Question: I am trying to display different areas () on a map () using polymer web components.
My current implementation is using an HTML5 canvas placed in the element shared with the the element child using a public property.
The problem is that I am not getting any polygon drawn in the canvas.
What am I doing wrong?
Is it a problem due to the fact that the updates to the canvas are not reflected in the UI?
There's maybe a better way to do that?
Here it follows the current output of my element:

This is the element:
'''
<link rel="import" href="../bower_components/polymer/polymer.html">
<link rel="import" href="../elements/nautes-zone.html">
<polymer-element name="nautes-environment-row" attributes="environment bgColor">
<template>
<style>
:host {
display: block;
width: 100%;
color: #444;
background: {{bgColor}};
}
canvas{
position: absolute;
z-index: 99;
height: {{environment.height}}px;
width: {{environment.width}}px;
}
</style>
<div layout vertical center>
<h2>{{environment.name}}</h2>
<div relative>
<canvas id="environmentCanvas"></canvas>
<img src="{{getImg(environment)}}" width="{{environment.width}}px" height="{{environment.height}}px"/>
<template repeat="{{zone in environment.zones}}">
<nautes-zone zone="{{zone}}" canvas="{{$.environmentCanvas}}"></nautes-zone>
</template>
</div>
</div>
</template>
<script>
Polymer("nautes-environment-row",{
getImg: function(environment) {
var src = 'https://XXXXX.XXXXXXXXX.it:9113/v3/resources/' + environment.backgroundImage;
return src;
}
});
</script>
</polymer-element>
'''
This is the element:
'''
<link rel="import" href="../bower_components/polymer/polymer.html">
<polymer-element name="nautes-zone" attributes="zone canvas">
<template>
<style>
:host {
display: block;
}
#title{
position: absolute;
left: {{zone.shape.points[0].x}}px;
top: {{zone.shape.points[0].y}}px;
background-color: rgba(100, 100, 100, 0.7);
color: #fff;
}
</style>
<div id="title">
{{zone.name}}
</div>
</template>
<script>
Polymer("nautes-zone",{
canvasChanged: function() {
var poly = this.zone.shape.points;
console.log(poly);
var canvas = this.canvas;
console.log(canvas);
var ctx = canvas.getContext('2d');
ctx.fillStyle = "#f00";
ctx.beginPath();
ctx.moveTo(poly[0].x, poly[0].y);
for( item=1 ; item < poly.length-1 ; item++ ){
ctx.lineTo( poly[item].x , poly[item].y );
}
ctx.closePath();
ctx.fill();
}
});
</script>
</polymer-element>
'''
*I was willing to put the code in instead of but, I don't know why, the input canvas was undefined...
Here it follows the loaded environment JSON object as an input to the element:
'''
{
"name":"Ground Floor",
"width":1500,
"height":1324,
"renderer":"photo",
"backgroundColor":{
"red":255,
"green":255,
"blue":255,
"alpha":255
},
"backgroundImage":"map2.png",
"zones":[
{
"name":"Indoor",
"description":"",
"room":false,
"shape":{
"type":"polygon",
"points":[
{
"x":20,
"y":240
},
{
"x":1460,
"y":240
},
{
"x":1460,
"y":730
},
{
"x":1195,
"y":730
},
{
"x":1195,
"y":1165
},
{
"x":300,
"y":1165
},
{
"x":300,
"y":905
},
{
"x":20,
"y":905
}
]
},
(... it should suffice :) )
}
'''
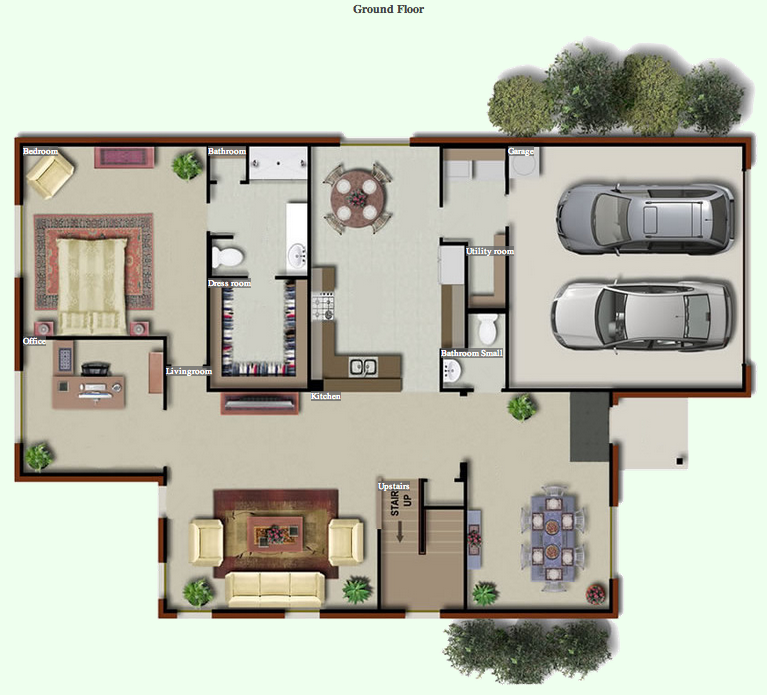
Answer: The problem was that canvas width and height should not be set via CSS.
Setting them via width and height attributes solved my problem.